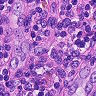
Metastatic tissue present: no